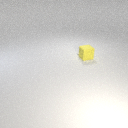
small yellow rubber cube